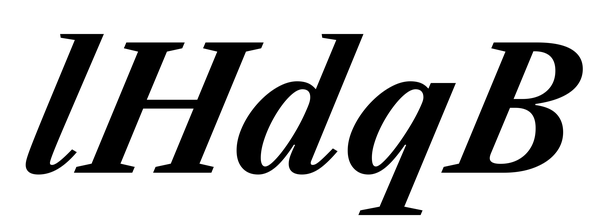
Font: LibreCaslonText-Italic_Bold_Italic